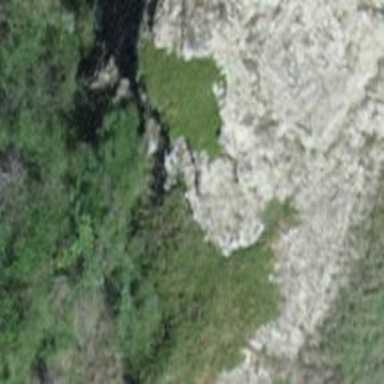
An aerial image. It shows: Landscape of bare rock.